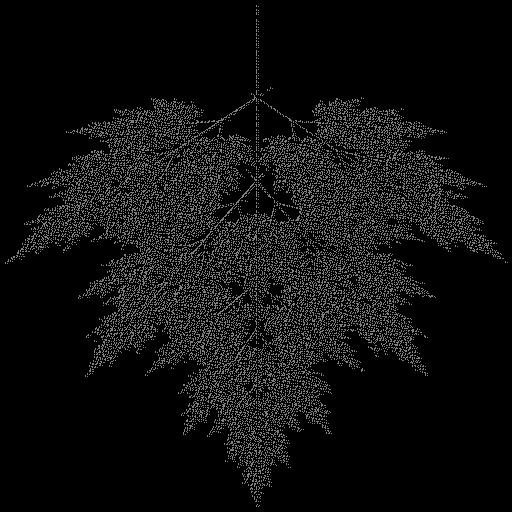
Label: tree